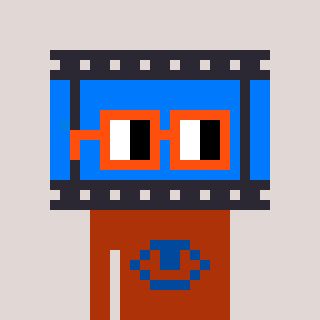
a pixel art character with square orange glasses, a film strip-shaped head and a hotbrown-colored body on a warm background